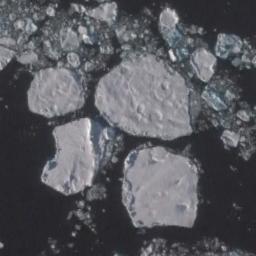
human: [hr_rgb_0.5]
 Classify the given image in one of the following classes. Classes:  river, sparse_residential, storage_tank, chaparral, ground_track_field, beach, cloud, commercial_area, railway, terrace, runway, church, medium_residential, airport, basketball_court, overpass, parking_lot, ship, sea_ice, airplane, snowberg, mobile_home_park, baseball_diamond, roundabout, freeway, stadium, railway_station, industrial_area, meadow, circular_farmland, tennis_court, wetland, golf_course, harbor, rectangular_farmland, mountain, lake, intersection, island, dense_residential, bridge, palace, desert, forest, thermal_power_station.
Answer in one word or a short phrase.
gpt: sea_ice